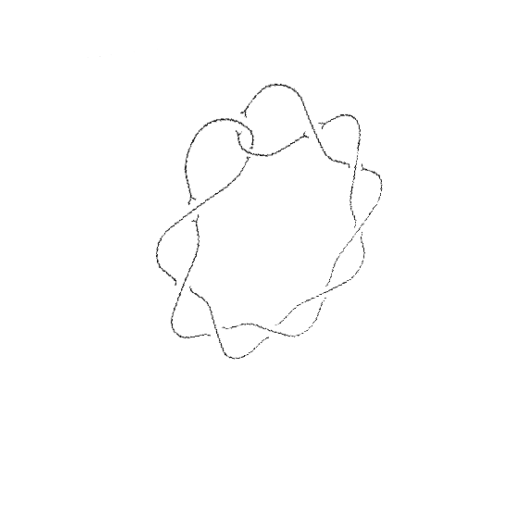
Crossing number: 10